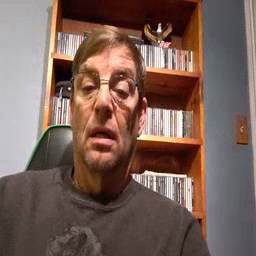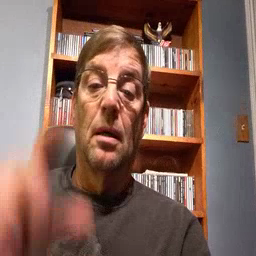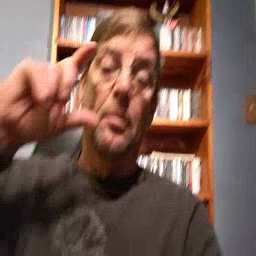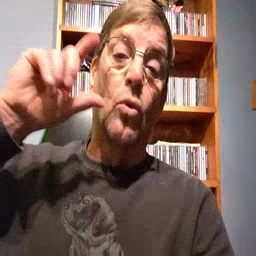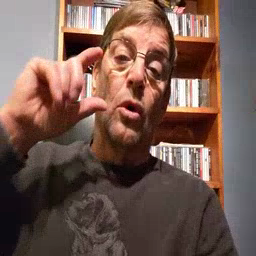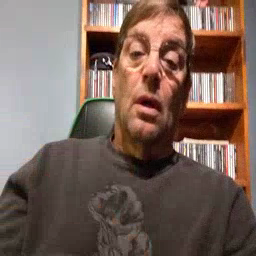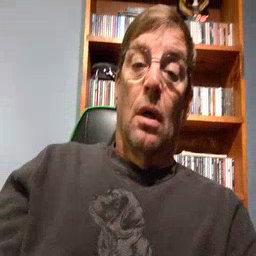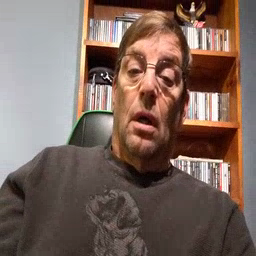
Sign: moon